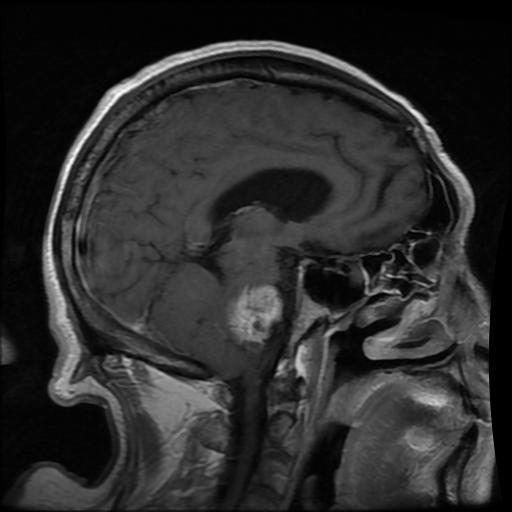
Label: meningioma